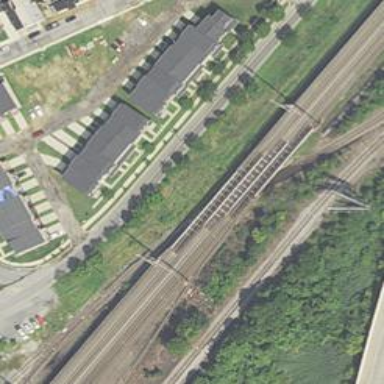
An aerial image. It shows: Abandoned railway.